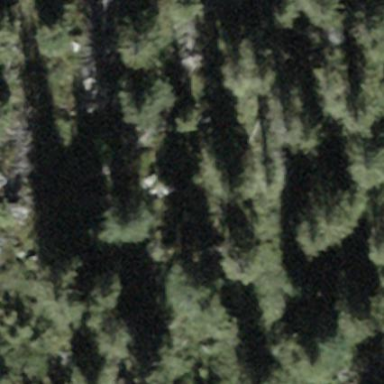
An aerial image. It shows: Forest area.